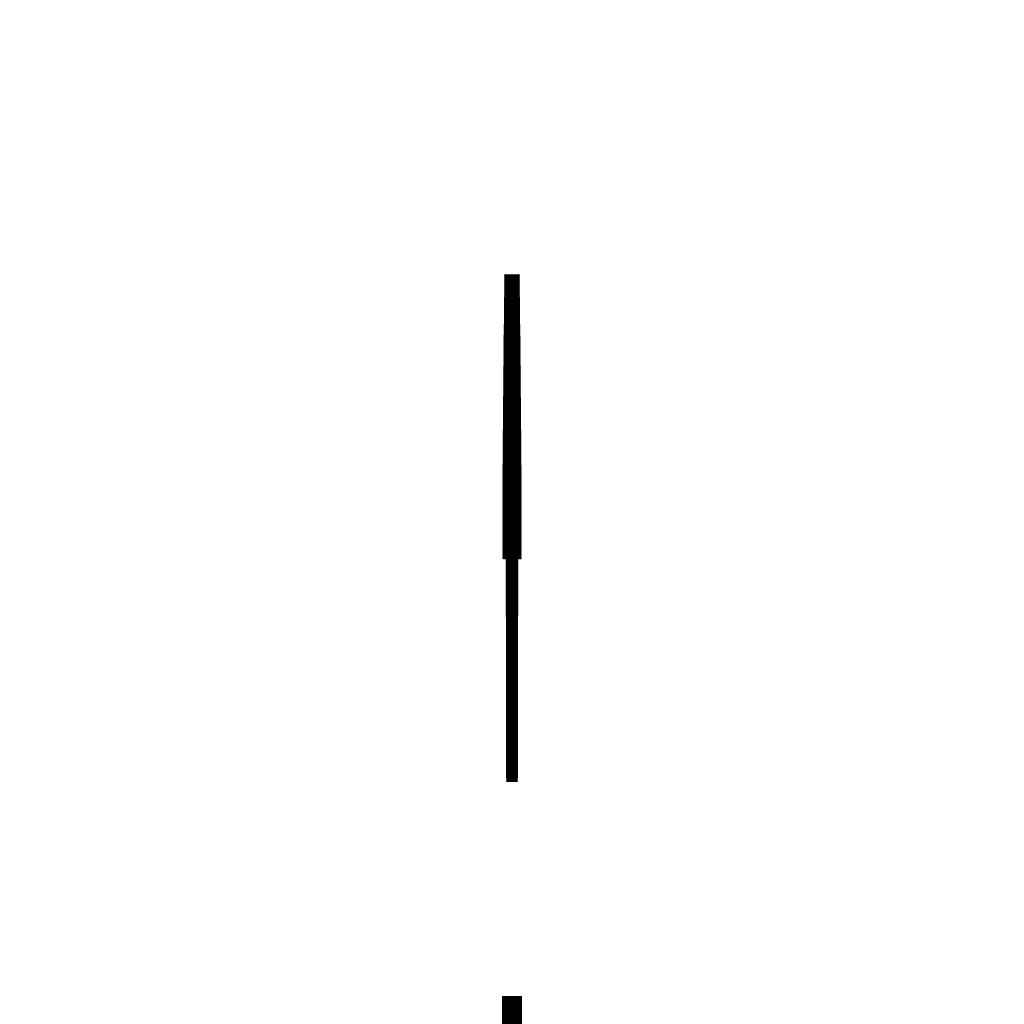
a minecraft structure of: Avenged Sevenfold Logo - By Cybersneeze high quality